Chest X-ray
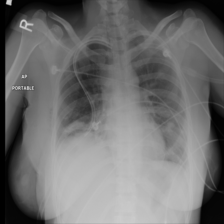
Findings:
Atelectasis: positive
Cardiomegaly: negative
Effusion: negative
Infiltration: negative
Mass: negative
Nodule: negative
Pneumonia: negative
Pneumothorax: negative
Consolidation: negative
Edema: negative
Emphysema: positive
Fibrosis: negative
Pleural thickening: negative
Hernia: negative